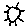
Label: sun